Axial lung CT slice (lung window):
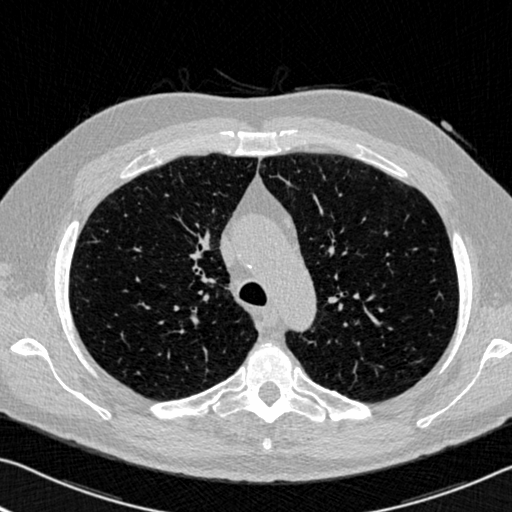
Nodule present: no